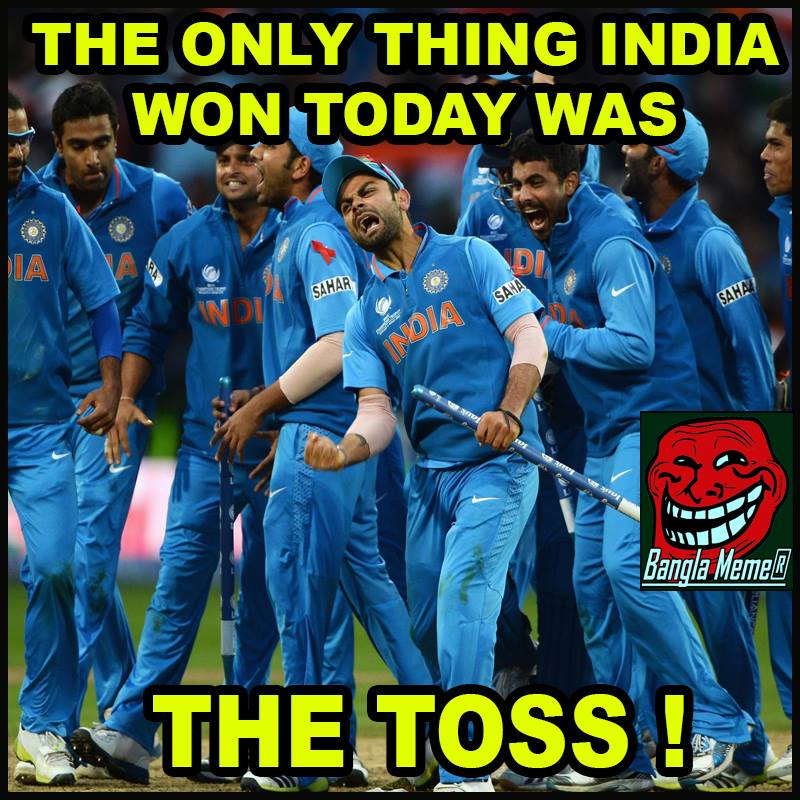
Caption: THE ONLY THING INDIA WON TODAY WAS      THE TOSS !
Label: hate